Question: I have an application that has a bundle identifier of my application.
> com.sc.Quitchen_ap
I want to change it but the application won't let me do it as the part is read-only. I really need to change the name to quitchen instead of quitchen_ap. Please check the image below.

Please help.
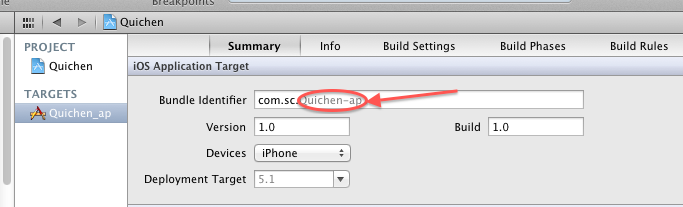
Answer: Thanks to trojanfoe. The answer is in the other link. Let me complete this question answer.

**3. Then Look for the Packaging section and change the name of the product. **"Product Name"****

THANKS @trojanfoe